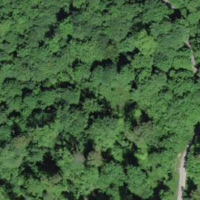
EUNIS habitat code: 41
Species observed at this site:
Campanula trachelium